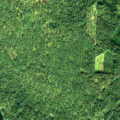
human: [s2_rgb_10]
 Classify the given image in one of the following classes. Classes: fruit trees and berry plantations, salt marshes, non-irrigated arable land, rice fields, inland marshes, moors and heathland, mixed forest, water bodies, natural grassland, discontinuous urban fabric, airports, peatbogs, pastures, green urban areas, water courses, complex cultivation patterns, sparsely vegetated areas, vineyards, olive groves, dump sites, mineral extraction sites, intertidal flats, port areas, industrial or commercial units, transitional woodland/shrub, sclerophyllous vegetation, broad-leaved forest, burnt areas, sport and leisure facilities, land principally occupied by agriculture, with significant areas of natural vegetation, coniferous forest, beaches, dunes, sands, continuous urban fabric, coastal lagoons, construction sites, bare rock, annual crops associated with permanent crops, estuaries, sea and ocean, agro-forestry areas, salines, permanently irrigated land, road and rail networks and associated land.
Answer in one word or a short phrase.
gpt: coniferous forest, mixed forest, water bodies